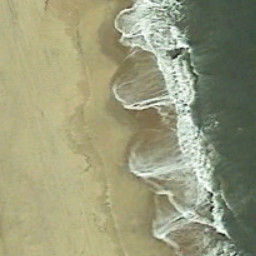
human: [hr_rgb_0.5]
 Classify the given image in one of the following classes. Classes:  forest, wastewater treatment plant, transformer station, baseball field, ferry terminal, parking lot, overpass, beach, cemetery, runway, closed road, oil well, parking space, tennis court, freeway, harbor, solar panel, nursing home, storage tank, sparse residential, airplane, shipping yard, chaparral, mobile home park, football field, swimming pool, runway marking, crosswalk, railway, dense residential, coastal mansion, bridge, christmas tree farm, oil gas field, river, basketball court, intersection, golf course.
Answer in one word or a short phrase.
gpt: beach